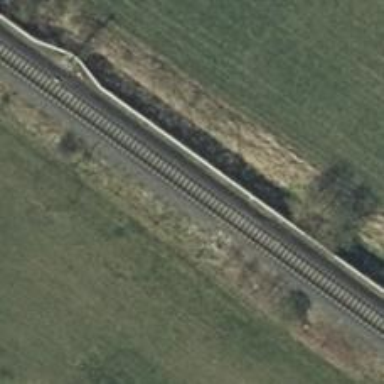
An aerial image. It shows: Railway signal.